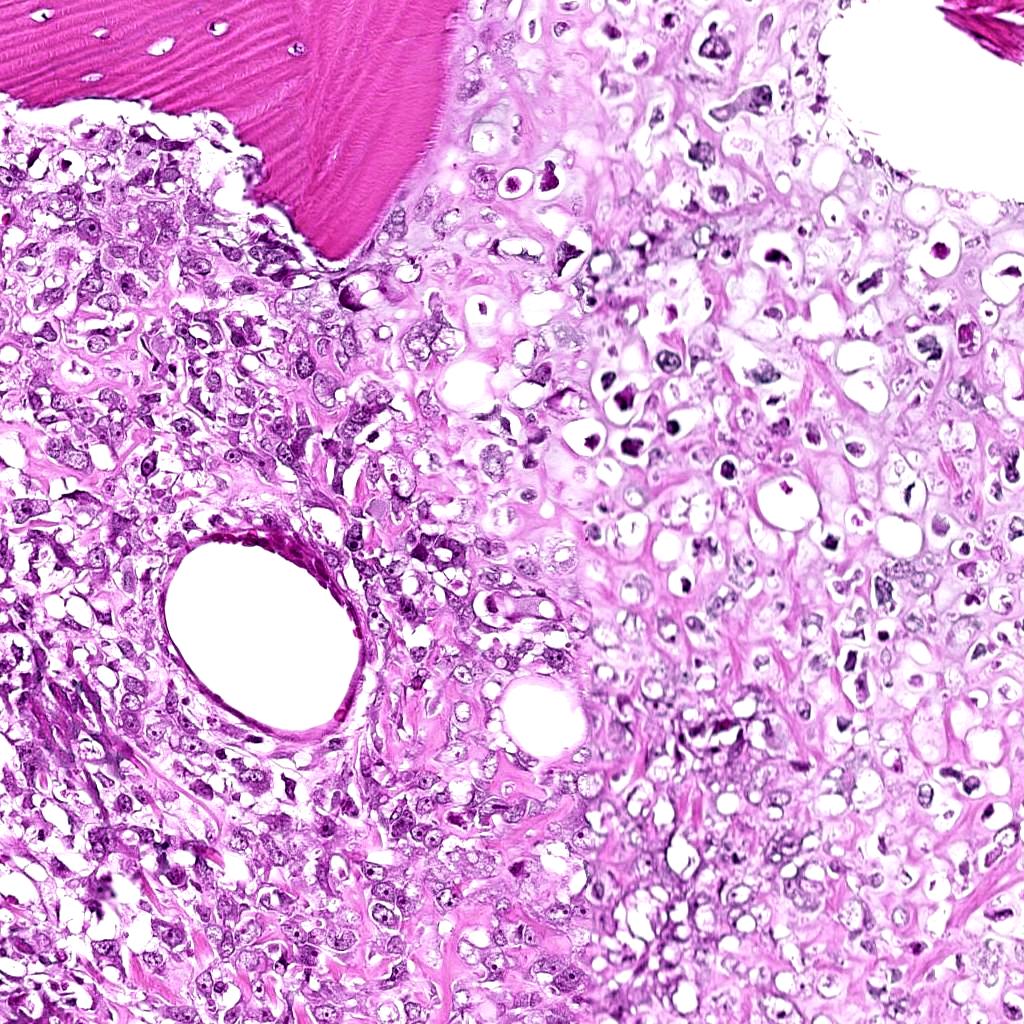
Label: Viable